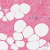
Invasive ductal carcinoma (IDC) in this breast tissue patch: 0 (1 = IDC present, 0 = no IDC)